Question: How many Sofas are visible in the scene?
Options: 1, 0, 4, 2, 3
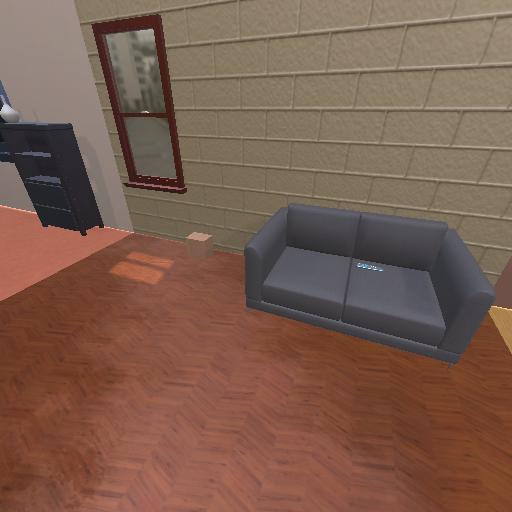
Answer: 1